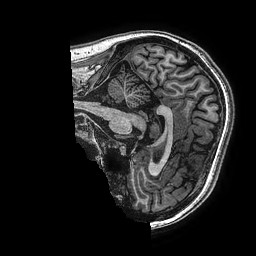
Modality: T1w
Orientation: sagittal
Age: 15
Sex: female
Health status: ill
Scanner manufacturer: ge
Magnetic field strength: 3 T
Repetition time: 0.00766 s
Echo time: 0.003476 s